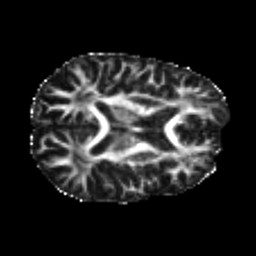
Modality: FA
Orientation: axial
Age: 23
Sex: male
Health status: healthy
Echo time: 0.074 s